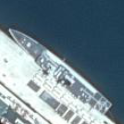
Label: destroyer